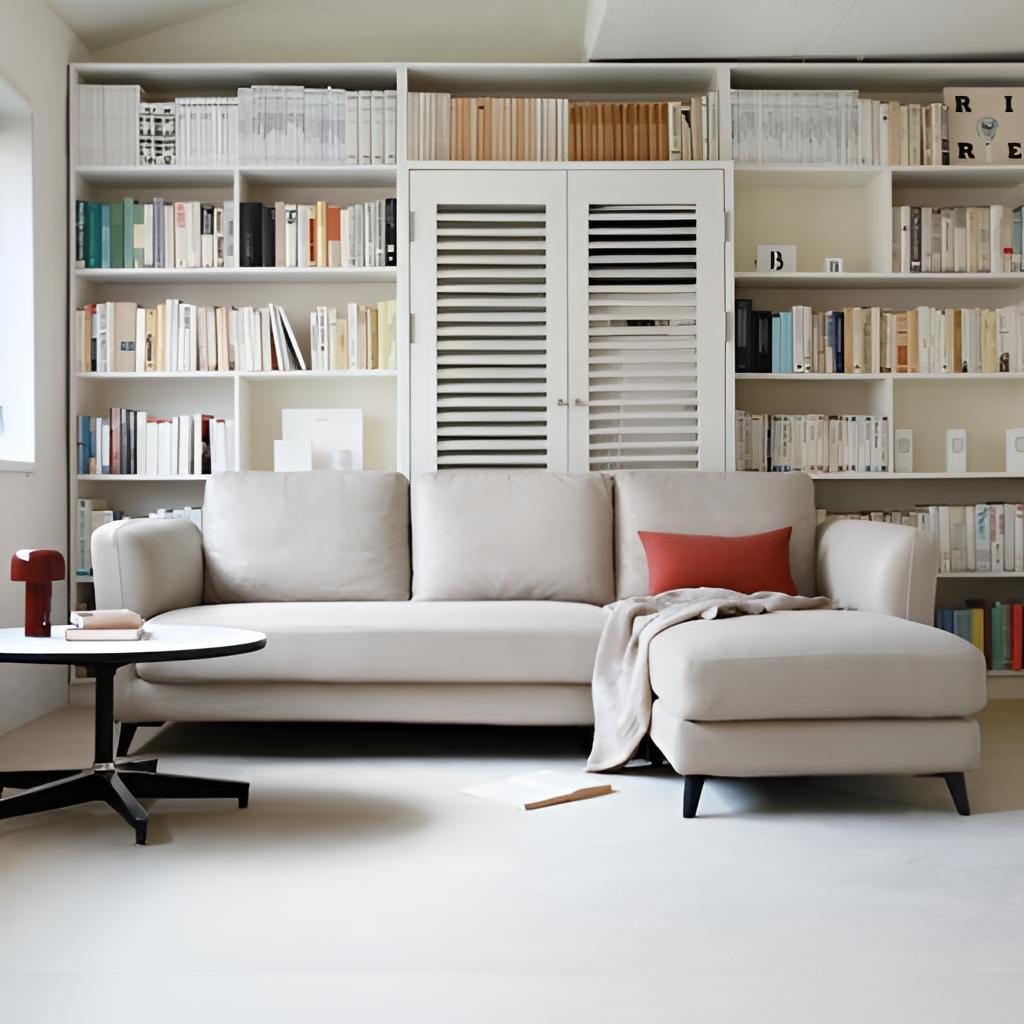
leather sectional sofa, living room, contemporary, tile flooring, with smooth pattern, cream paint wallpaper, with solid pattern